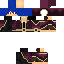
A male human skin with medium skin, wearing blue long hair dressed in a blue suit and brown pants, featuring a closed mouth.